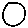
Label: circle